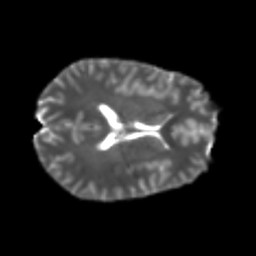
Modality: T2w
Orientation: axial
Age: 25
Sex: male
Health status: healthy
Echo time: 0.074 s